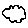
Label: cloud